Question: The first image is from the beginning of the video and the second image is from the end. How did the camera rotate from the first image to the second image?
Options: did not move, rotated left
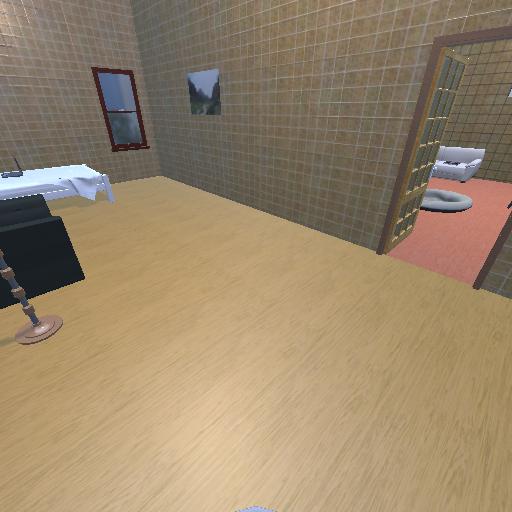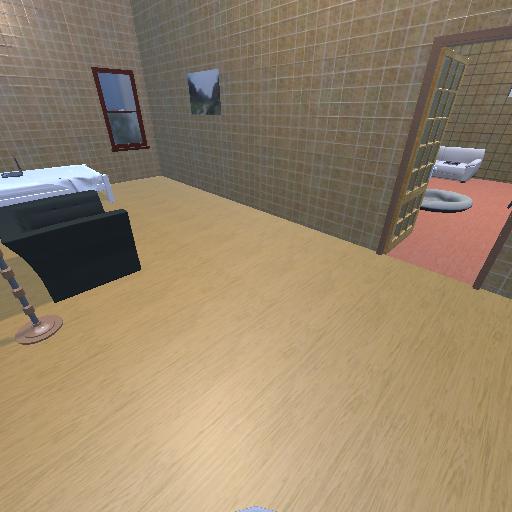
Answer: did not move